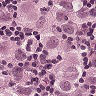
Metastatic tissue present: yes